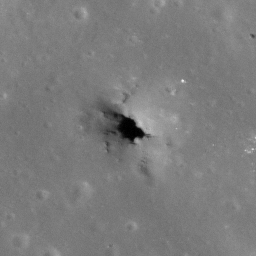
Pit: Copernicus 12
Host crater: Copernicus
Host type: impact_melt
Lunar coordinates: latitude 9.554, longitude 340.725